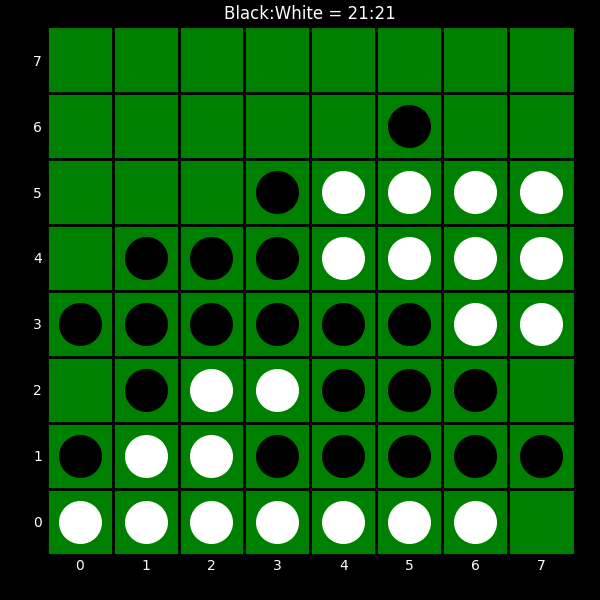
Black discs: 21
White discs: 21